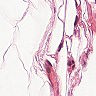
Metastatic tissue present: no